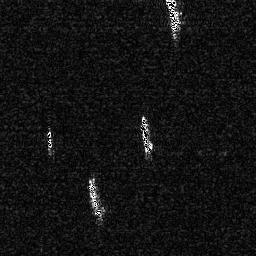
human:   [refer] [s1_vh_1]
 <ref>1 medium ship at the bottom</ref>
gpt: <box>[[33, 68, 41, 85, 0]]</box>